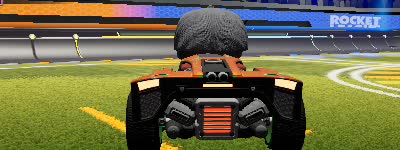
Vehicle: breakout